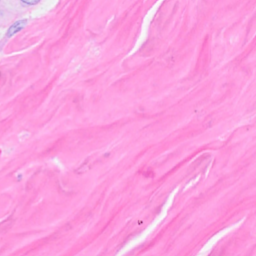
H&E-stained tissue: Breast